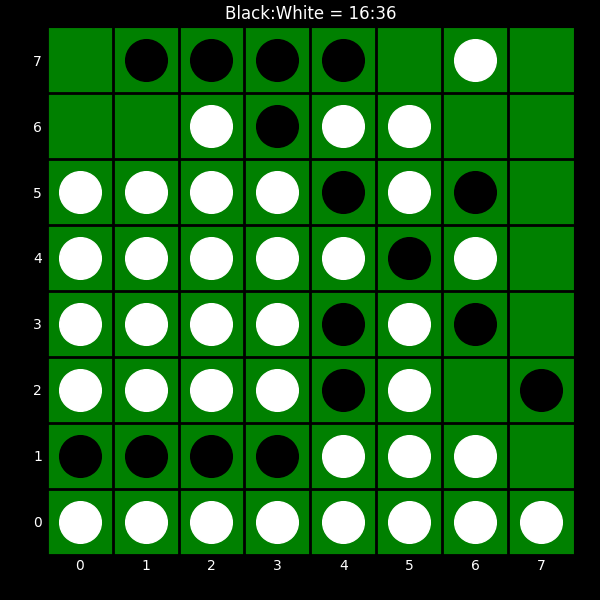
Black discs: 16
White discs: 36